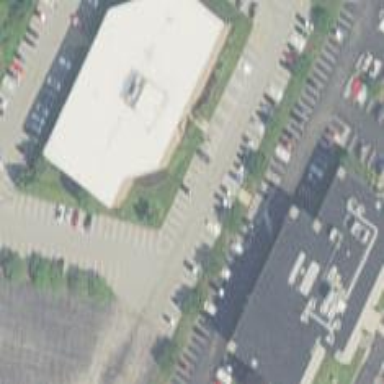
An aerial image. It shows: Office building with flat roof.